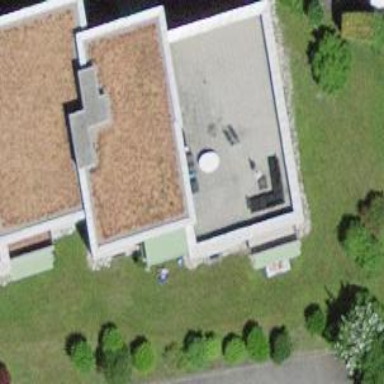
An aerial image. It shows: Part of building is shown in the image.